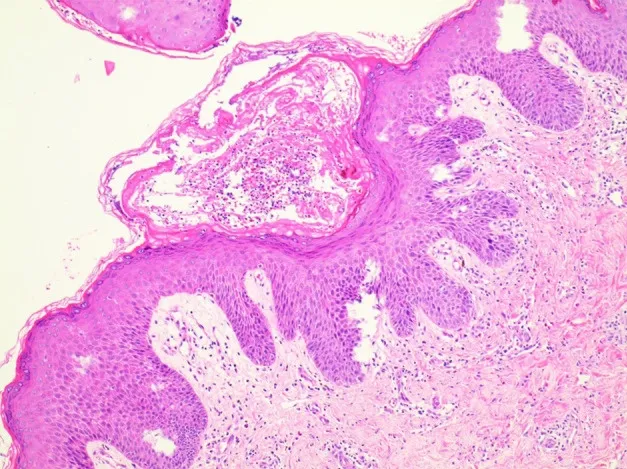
Microscopic examination showed eosinophils infiltrating the dermis and vesicles.
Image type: pathology (h&e)